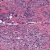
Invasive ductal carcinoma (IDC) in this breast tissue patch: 1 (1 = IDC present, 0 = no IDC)